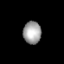
Tissue: lung
Cell type: T cells
Senescence score: 0.2021
Nuclear area (px): 398
Mean DAPI intensity: 160.357